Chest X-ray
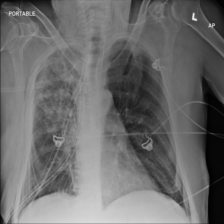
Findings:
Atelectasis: negative
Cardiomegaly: negative
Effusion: negative
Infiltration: negative
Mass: negative
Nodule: negative
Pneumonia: negative
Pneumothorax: negative
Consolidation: negative
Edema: negative
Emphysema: negative
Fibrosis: negative
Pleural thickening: negative
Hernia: negative